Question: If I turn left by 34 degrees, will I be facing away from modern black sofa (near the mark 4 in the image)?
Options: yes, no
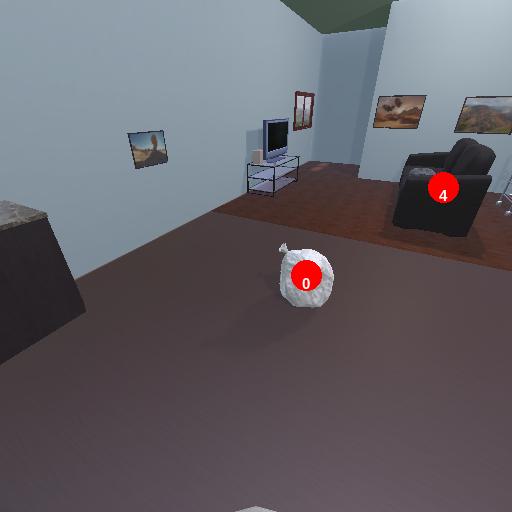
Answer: yes